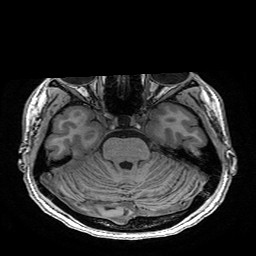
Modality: T1w
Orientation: coronal
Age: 23
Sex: female
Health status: healthy
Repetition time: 2.53 s
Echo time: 0.0034 s